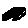
Label: car